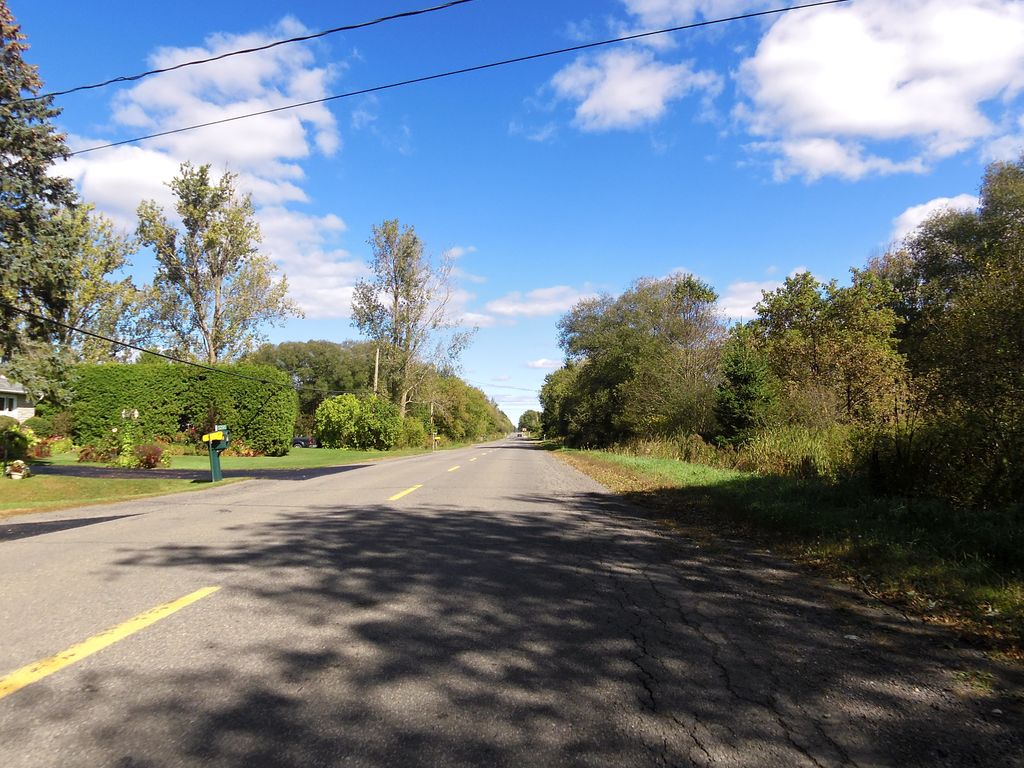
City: ottawa-gatineau